Aerial crown-view tile of a tropical tree (Barro Colorado Island, Panama), acquired 20240918:
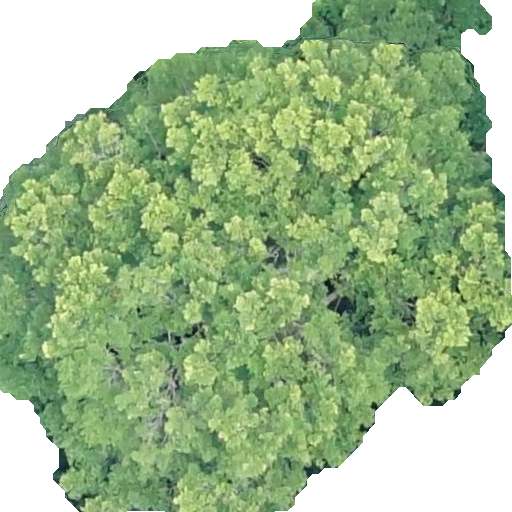
Species: Terminalia amazonia
GBIF accepted scientific name: Terminalia amazonica
Crown area: 326.729 m²